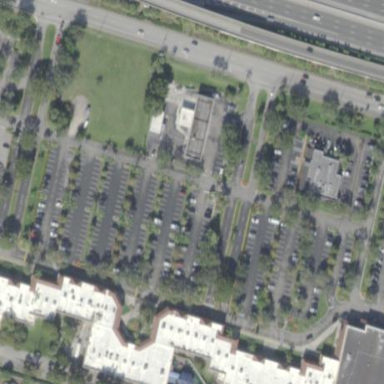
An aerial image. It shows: Parking area with surface.